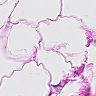
Metastatic tissue present: no